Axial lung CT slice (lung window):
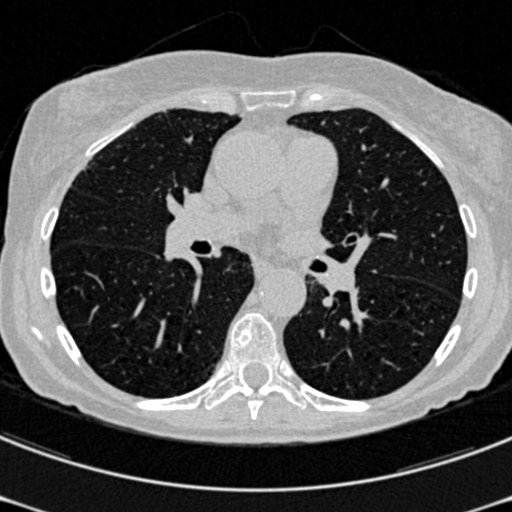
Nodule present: no